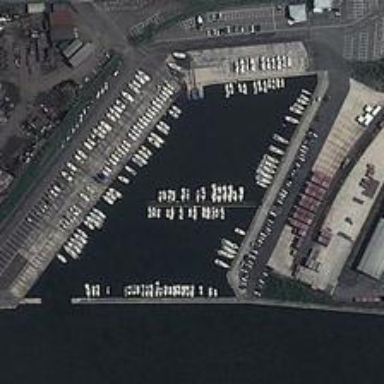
Many boats are in a port near a road .